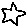
Label: star